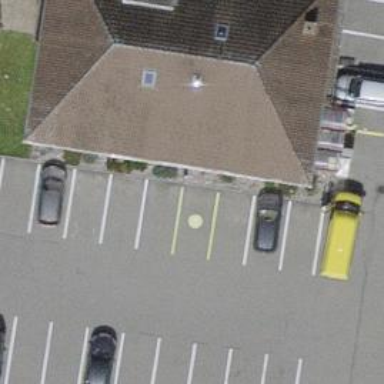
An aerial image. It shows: Charging station.